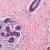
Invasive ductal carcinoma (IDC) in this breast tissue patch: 0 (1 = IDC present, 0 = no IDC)